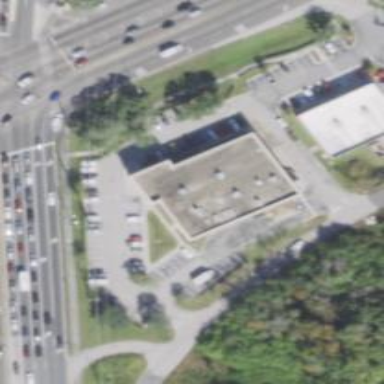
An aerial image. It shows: Clinic building providing healthcare services.